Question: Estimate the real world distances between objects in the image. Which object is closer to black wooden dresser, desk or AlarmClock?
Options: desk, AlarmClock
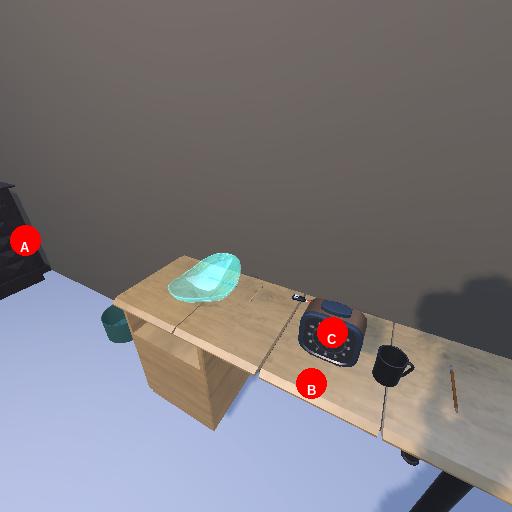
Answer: desk